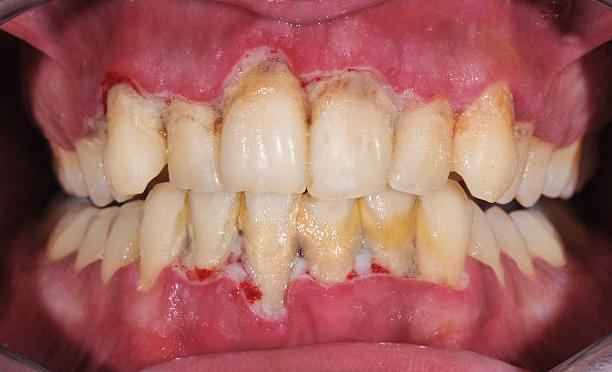
Condition: Calculus